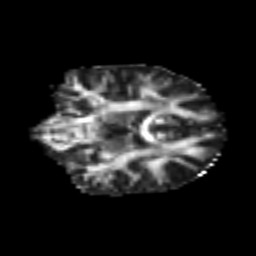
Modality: FA
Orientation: coronal
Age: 23
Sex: male
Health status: healthy